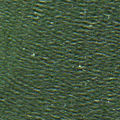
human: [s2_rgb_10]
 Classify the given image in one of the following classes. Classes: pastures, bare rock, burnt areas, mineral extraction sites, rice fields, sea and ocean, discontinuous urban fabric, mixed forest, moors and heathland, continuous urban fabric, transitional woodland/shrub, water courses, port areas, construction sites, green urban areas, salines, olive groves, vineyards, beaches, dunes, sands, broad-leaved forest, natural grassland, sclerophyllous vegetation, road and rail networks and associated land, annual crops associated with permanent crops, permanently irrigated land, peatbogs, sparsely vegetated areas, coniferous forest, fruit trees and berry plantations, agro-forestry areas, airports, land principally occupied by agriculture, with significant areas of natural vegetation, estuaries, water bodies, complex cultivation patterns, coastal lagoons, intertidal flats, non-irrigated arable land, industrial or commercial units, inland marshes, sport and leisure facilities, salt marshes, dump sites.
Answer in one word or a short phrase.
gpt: sea and ocean